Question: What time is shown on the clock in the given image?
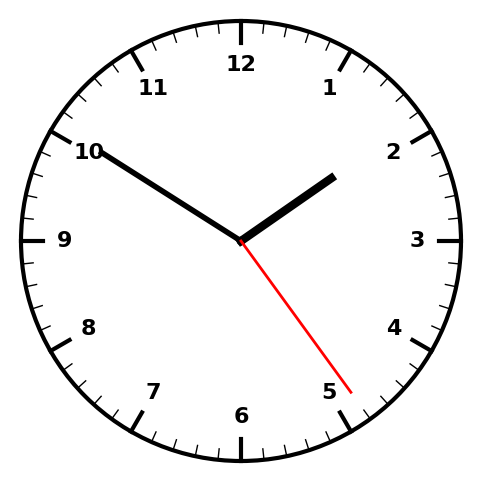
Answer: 01:50:24